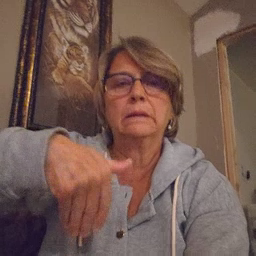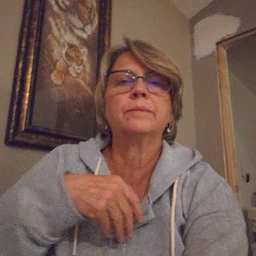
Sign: night